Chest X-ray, PA view. Patient: 42 years old, sex M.
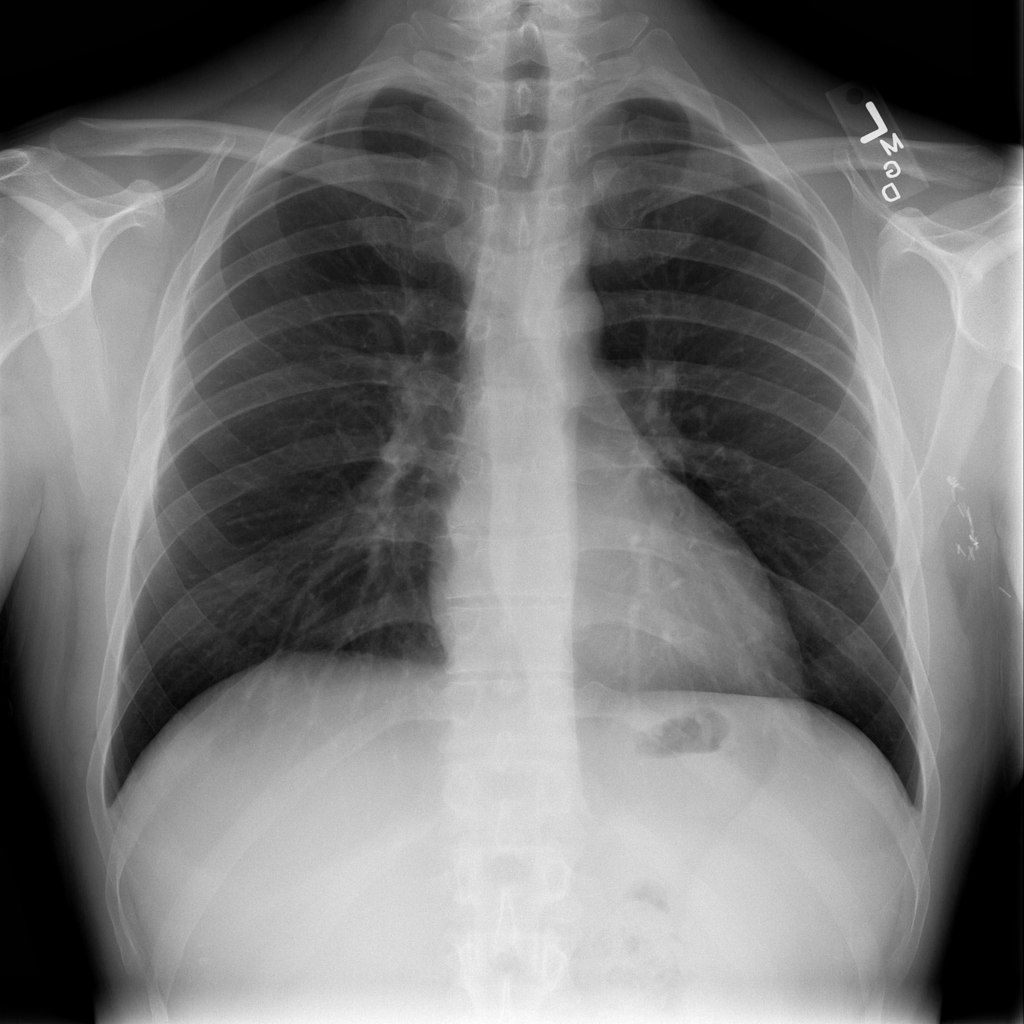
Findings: No Finding